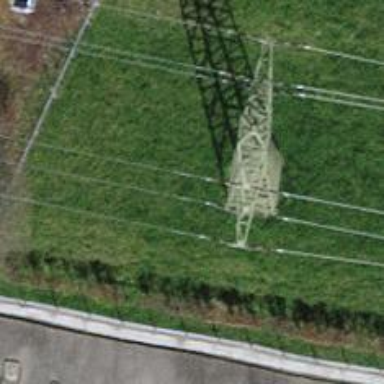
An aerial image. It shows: Lattice structure tower used for power transmission.